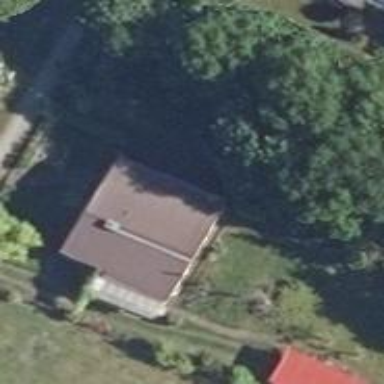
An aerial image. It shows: Simple house.